Question: I am trying to execute some query on elasticsearch using the plugin head and the web interface. But at the moment I have no result. It's just a simple query.

So it is what I type in the form. In fact it returns me all the contents of the indexed dataset. "Origin" is one of my fields and "ROA" a correct value.
Here is a part of the result :
'''
{
took: 531
timed_out: false
_shards: {
total: 5
successful: 5
failed: 0
}
hits: {
total: 47925065
max_score: 1
hits: [
{
'''
It should return me about 35 000 result.
Thanks for helping.
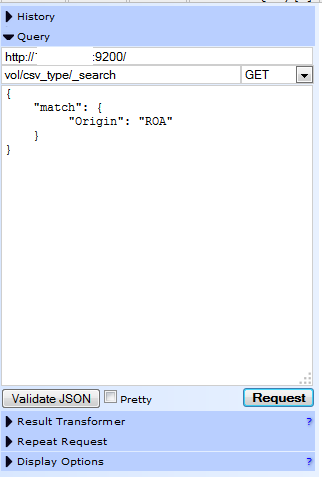
Answer: Ok my bad I found the solution.
I had to set "Post" method isntead of "Get".
And the correct Json was :
'''
{
"query": {
"match": {
"Year": "1987"
}
}
}
'''